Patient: sex M, age 55
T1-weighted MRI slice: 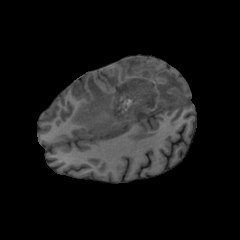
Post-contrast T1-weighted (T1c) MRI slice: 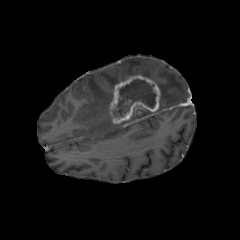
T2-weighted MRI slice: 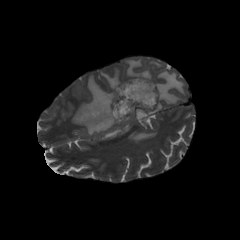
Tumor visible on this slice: yes
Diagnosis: Glioblastoma, IDH-wildtype
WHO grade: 4